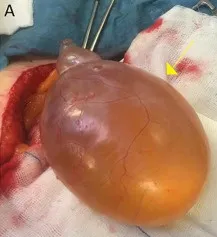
Perioperative findings shows.
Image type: medical_photograph (other_medical_photograph)